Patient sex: M
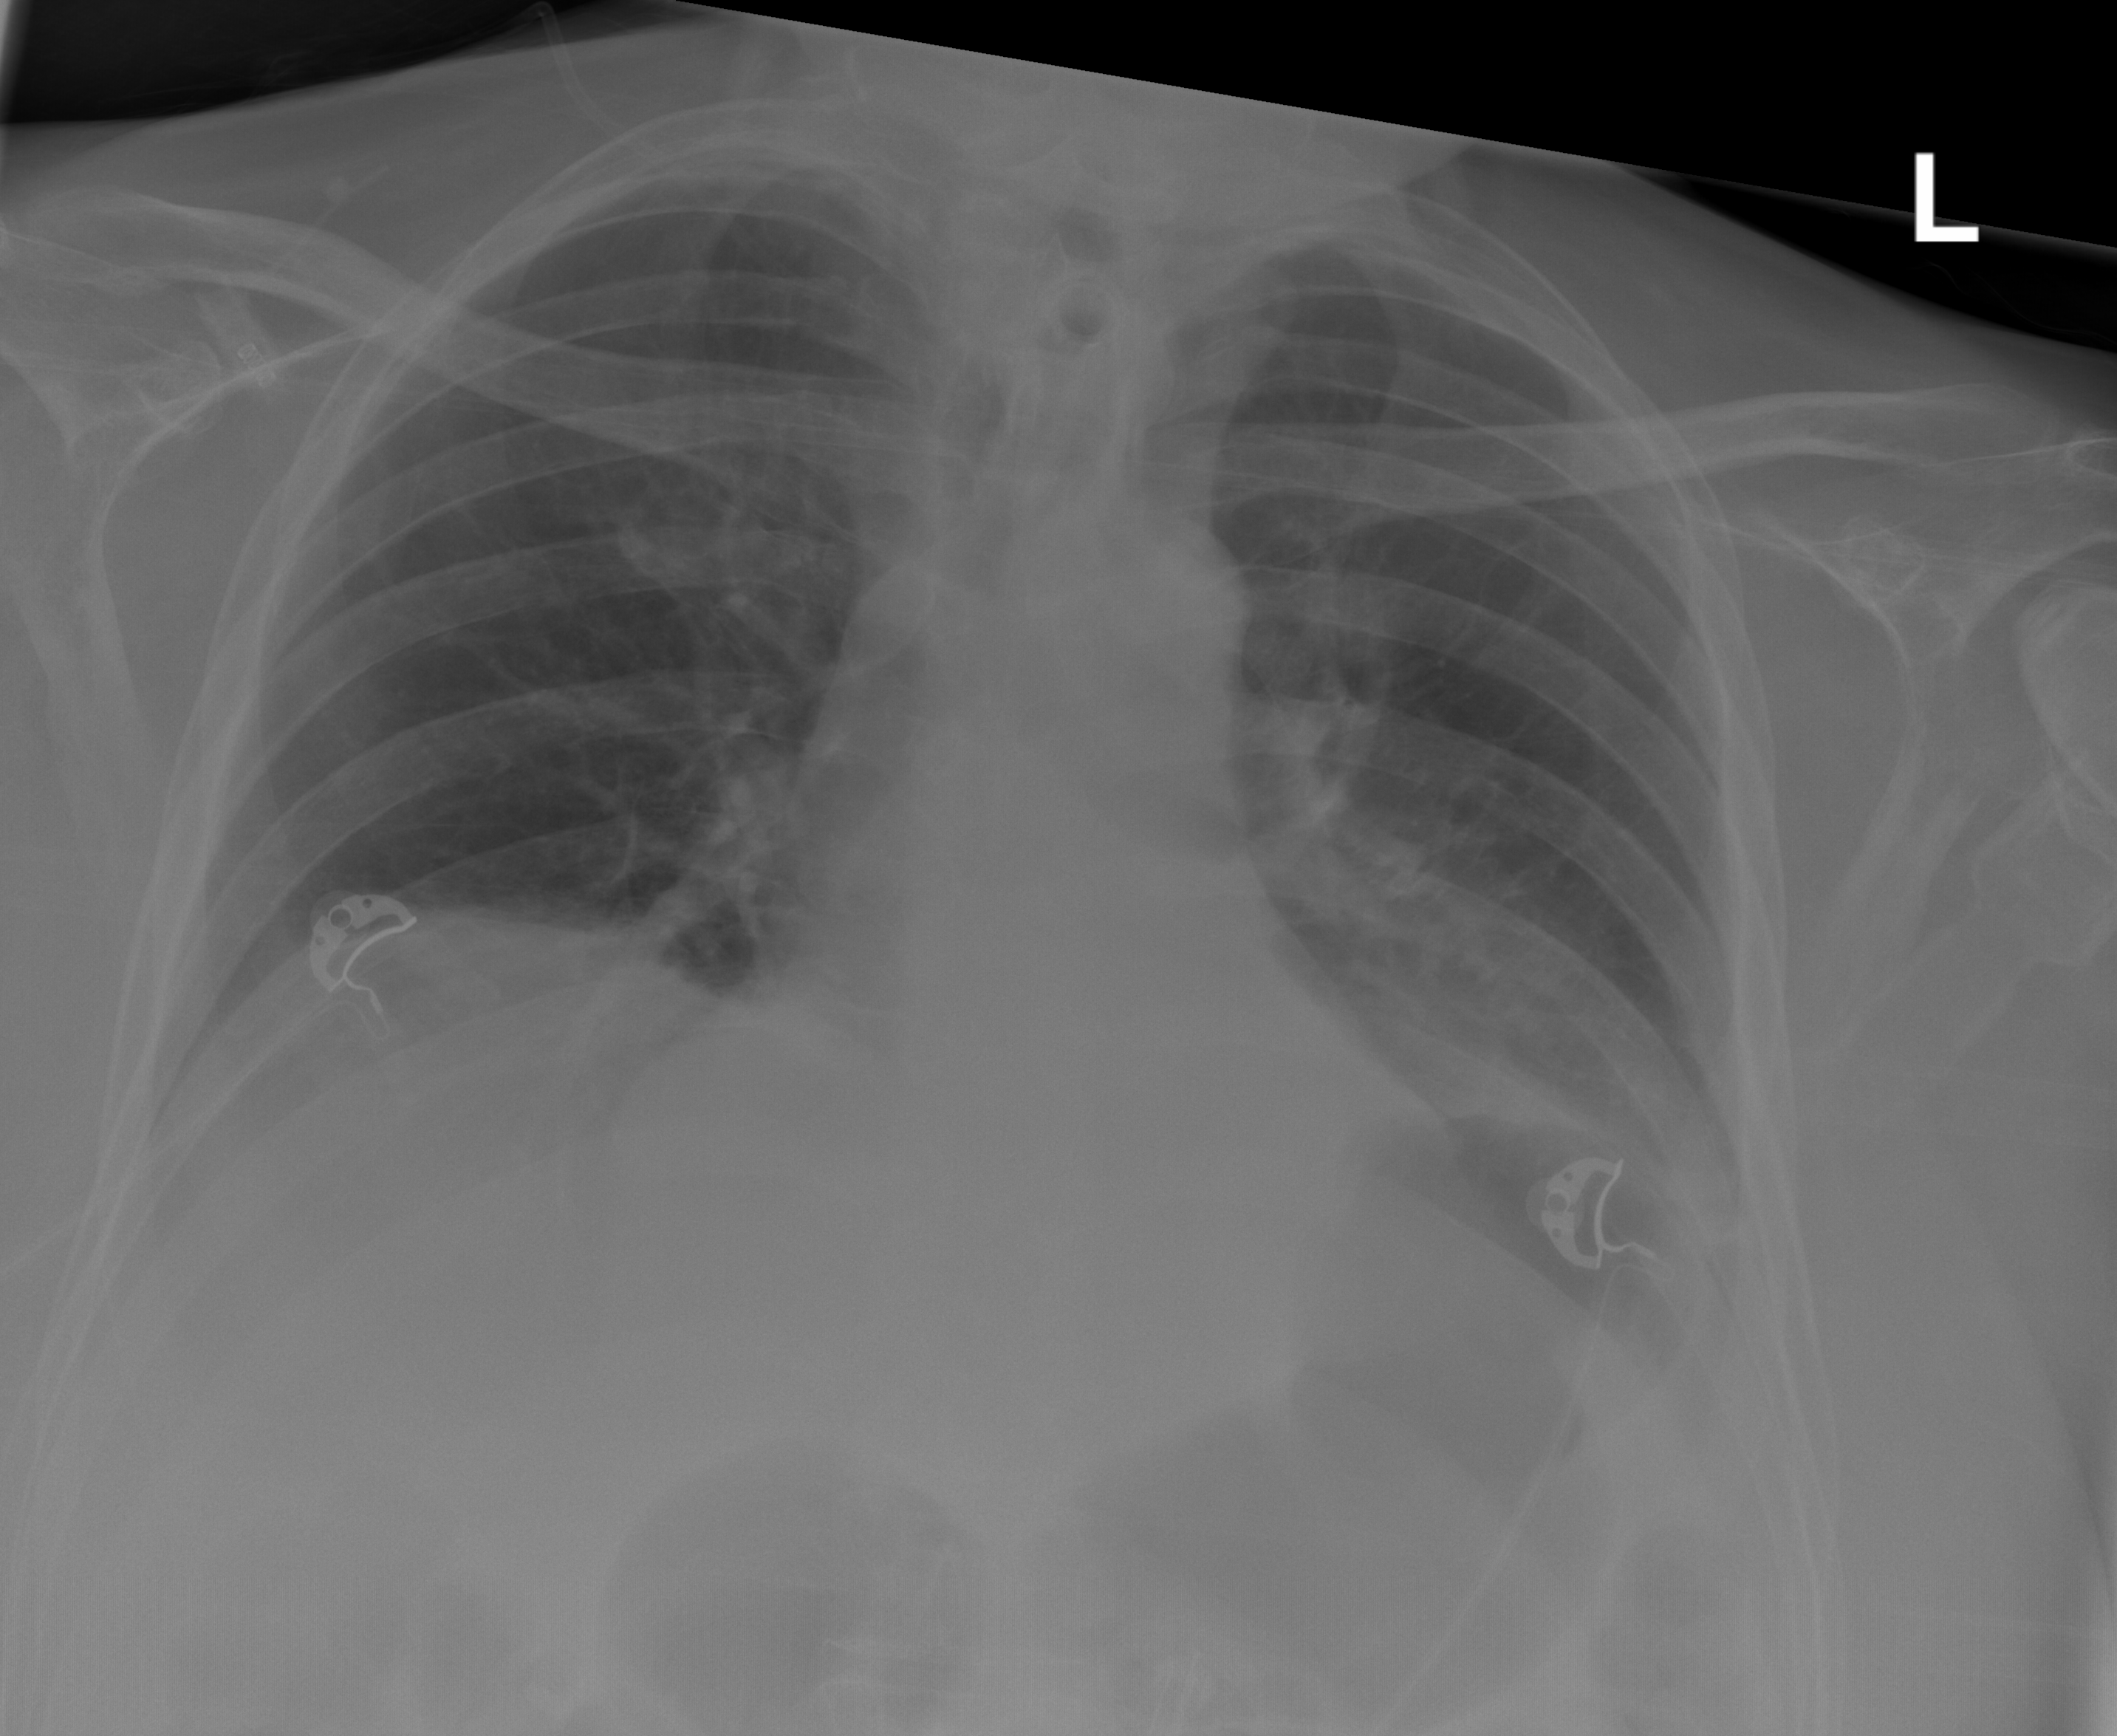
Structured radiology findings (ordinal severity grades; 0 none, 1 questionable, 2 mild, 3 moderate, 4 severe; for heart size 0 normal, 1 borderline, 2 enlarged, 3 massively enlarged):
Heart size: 0
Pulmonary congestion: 0
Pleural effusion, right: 0
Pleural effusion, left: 2
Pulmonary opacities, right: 0
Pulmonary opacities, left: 0
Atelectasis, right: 0
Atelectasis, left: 0